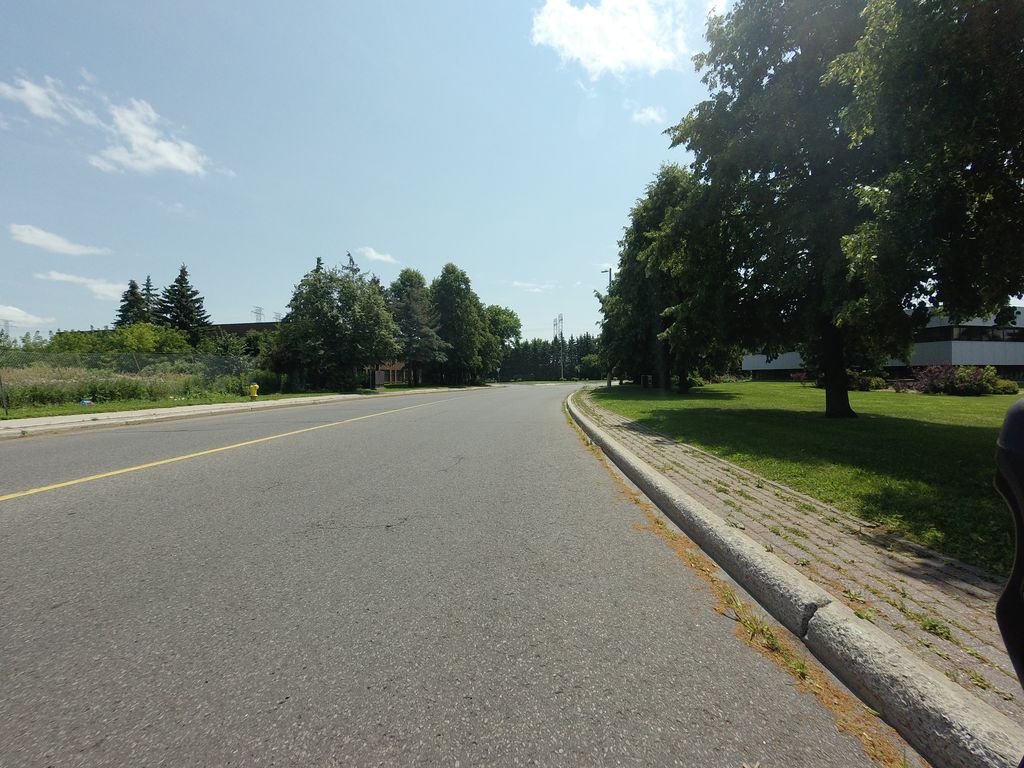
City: ottawa-gatineau